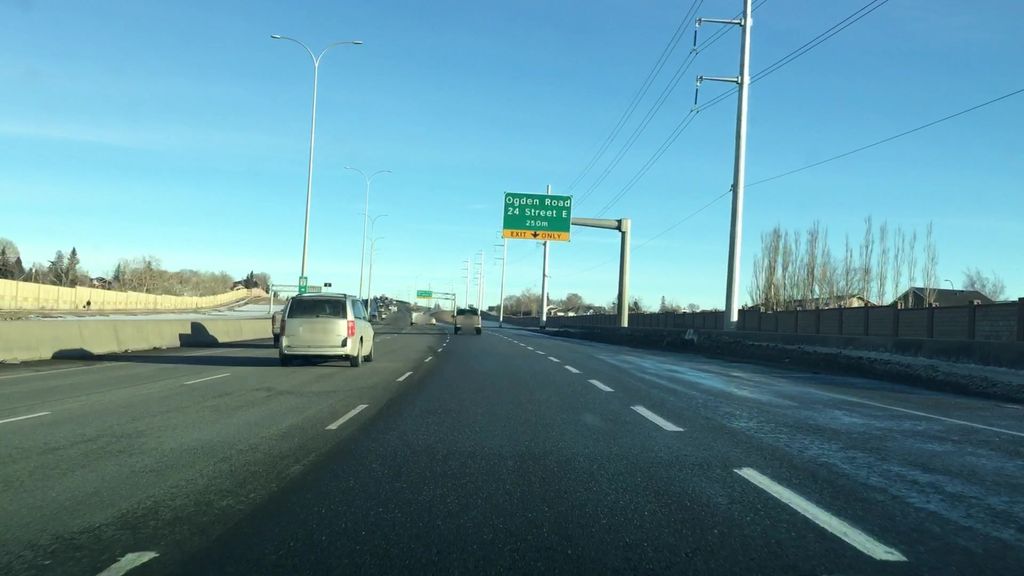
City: calgary